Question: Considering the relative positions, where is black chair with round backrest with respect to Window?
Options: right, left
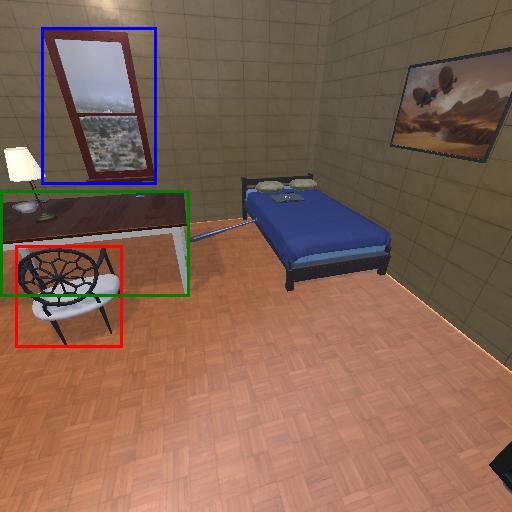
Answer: right